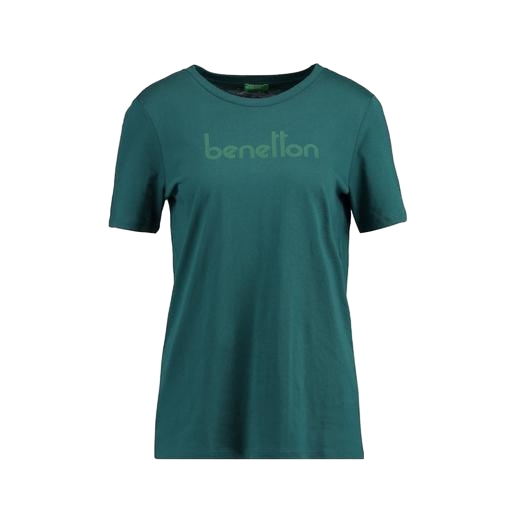
green logo t-shirt, women's tee, regular t-shirt, white background